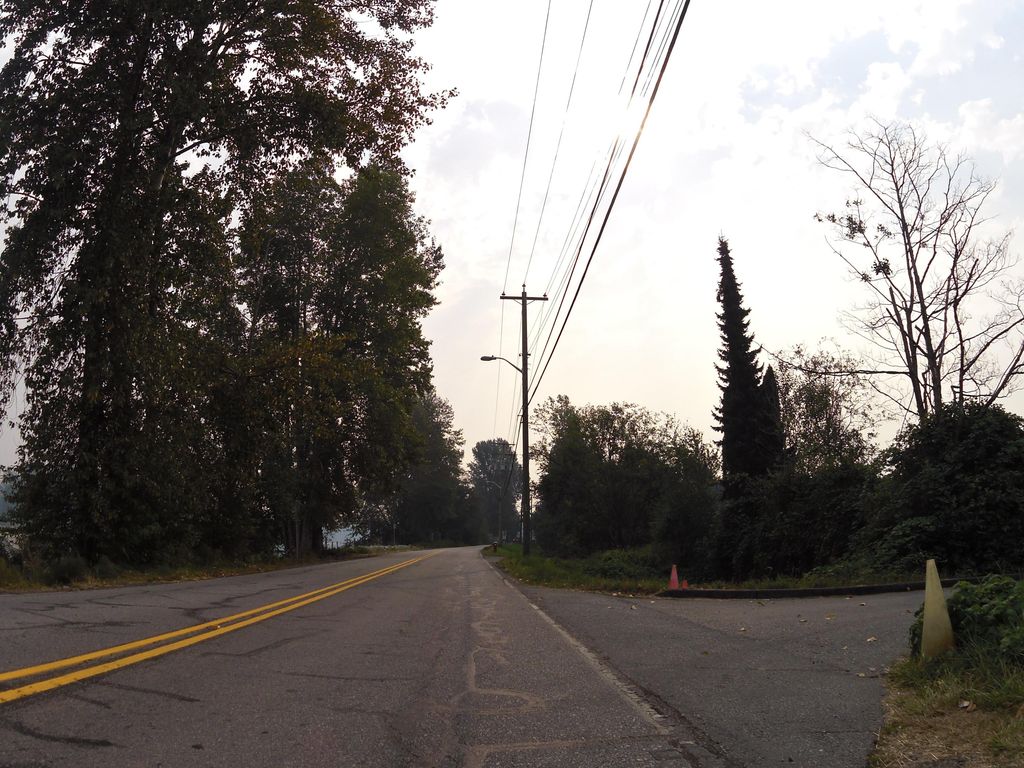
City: vancouver